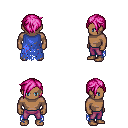
a pixel art fantasy rpg character, male body template, human, dark skin, blue tattered cape, magenta pants, pink pixie cut hairstyle, four views (front, back, left, right), 2x2 character sprite sheet, small pixel art, hard edges, no anti-aliasing